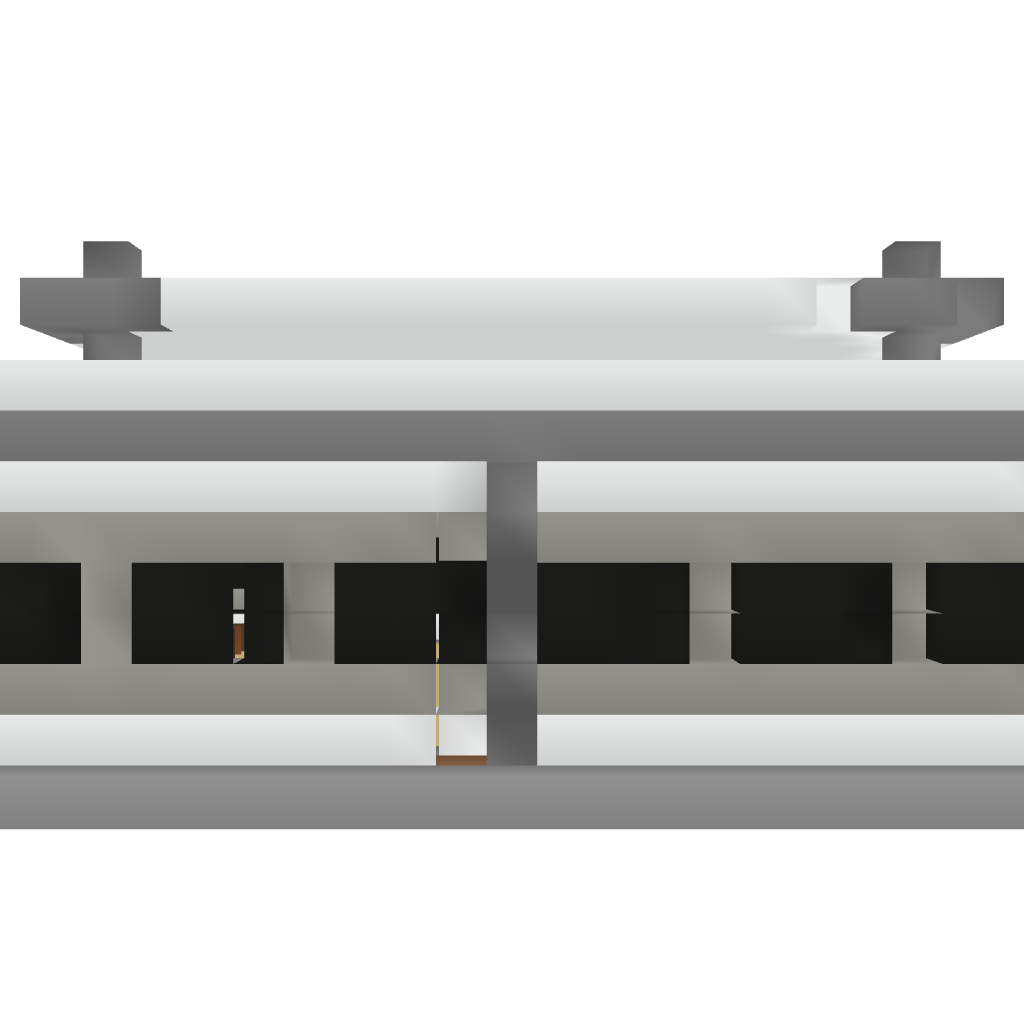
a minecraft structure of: Modern House